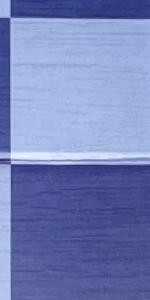
Label: Empty